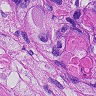
Metastatic tissue present: yes